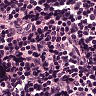
Metastatic tissue present: no